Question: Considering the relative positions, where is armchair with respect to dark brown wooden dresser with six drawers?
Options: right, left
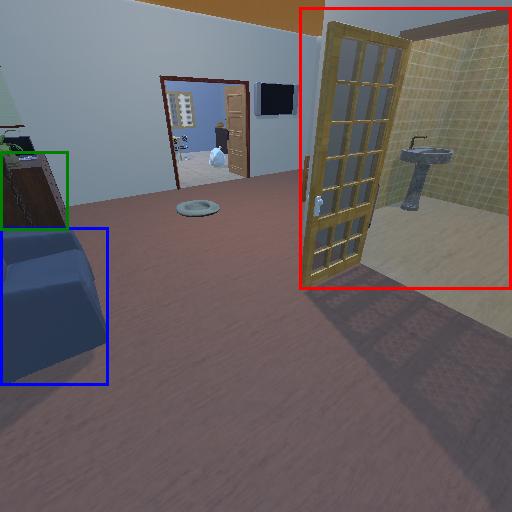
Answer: right